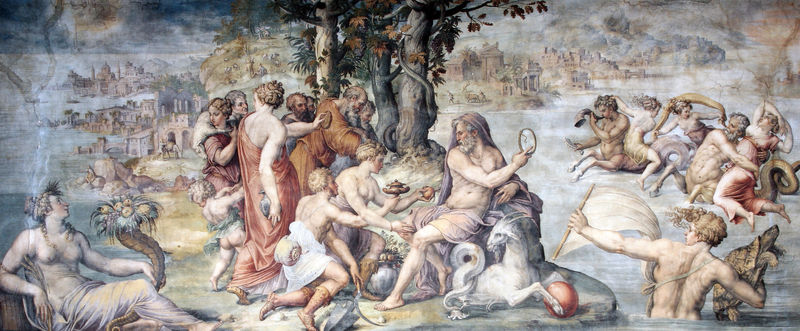
Titel: Palazzo Vecchio, Saal der Elemente, Die ersten Früchte der Erde werden Saturn angeboten, Sala degli Elementi, Le primizie della Terra vengono offerte a Saturno
Künstler: Giorgio Vasari
Standort: Florenz
Institution: Palazzo Vecchio
Schlagwörter: akt, baum, blau, blätter, felsen, feuer, gemälde, gott, himmel, mann, meer, nackt, umhang, wasser, weiß, wolken, akte, baden, baumstämme, bäume, fluss, frauen, gelb, landschaft, menschen, ocker, see, stadt, teich, ufer, ausschnitt, blumen, braun, brust, busen, frau, grau, männer, schwarz, szene, säule, säulen, gebäude, haus, obst, rot, tier, tiere, tuch, weg, ball, fest, malerei, feier, gelage, diener, falten, mensch, stein, bild, füllhorn, horn, spiegel, öl, erde, ferne, horizont, häuser, natur, stamm, wind, gewässer, insel, land, gewand, sitzend, gewänder, kind, personen, blatt, renaissance, kinder, pferd, reiter, engel, frucht, früchte, garten, putto, vase, beine, hufe, apfel, brüste, küste, segel, ansicht, italien, vedute, fahne, flagge, fels, dorf, violett, ölgemälde, essen, wandgemälde, wandmalerei, faltenwurf, nackte, liegend, bad, paradies, mond, lamm, schaf, antike, lendentuch, lichtung, sichel, raub, erkenntnis, schlange, kugel, ruinen, stiefel, allegorie, mythologie, flora, orgie, fisch, baumgruppe, badender, götter, teufel, zeus, bacchus, götterwelt, kentauren, olymp, satyr, versuchung, faun, kentauer, kentaur, mythologisch, mythos, wesen, zentaur, zentauren, göttinen, nymphen, fabelwesen, satyre, griechenland, schlangen, tapisserie, eden, tempel, fresko, hörner, gottheit, bock, putti, schildkröte, szenen, ziegenbock, ziege, menschlich, ungeheuer, netz, spaten, fresco, drache, bauten, inseln, säulengang, riss, erdhügel, farne, tuniken, raffael, geschenke, büchse, nympfen, puten, seeschlange, gaben, liane, jungfrauen, fabeltiere, isel, poseidon, wasserwesen, opfergaben, geissbock, naturwissenschaft, darbringen, pandora, capricorn, reinaissance, mthologie, falbelwesen, schöangen, ei, numpfen, ziegenfisch, asich